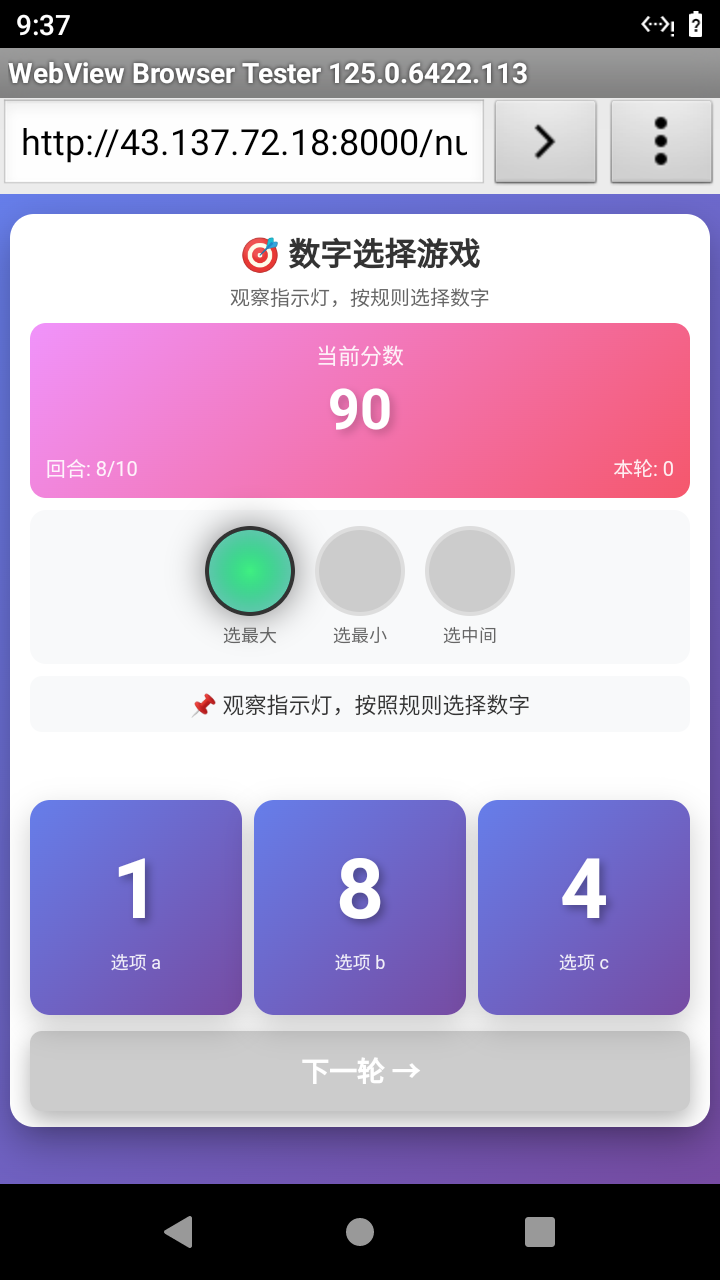

Select the correct number based on the traffic light color.
Answer: 1